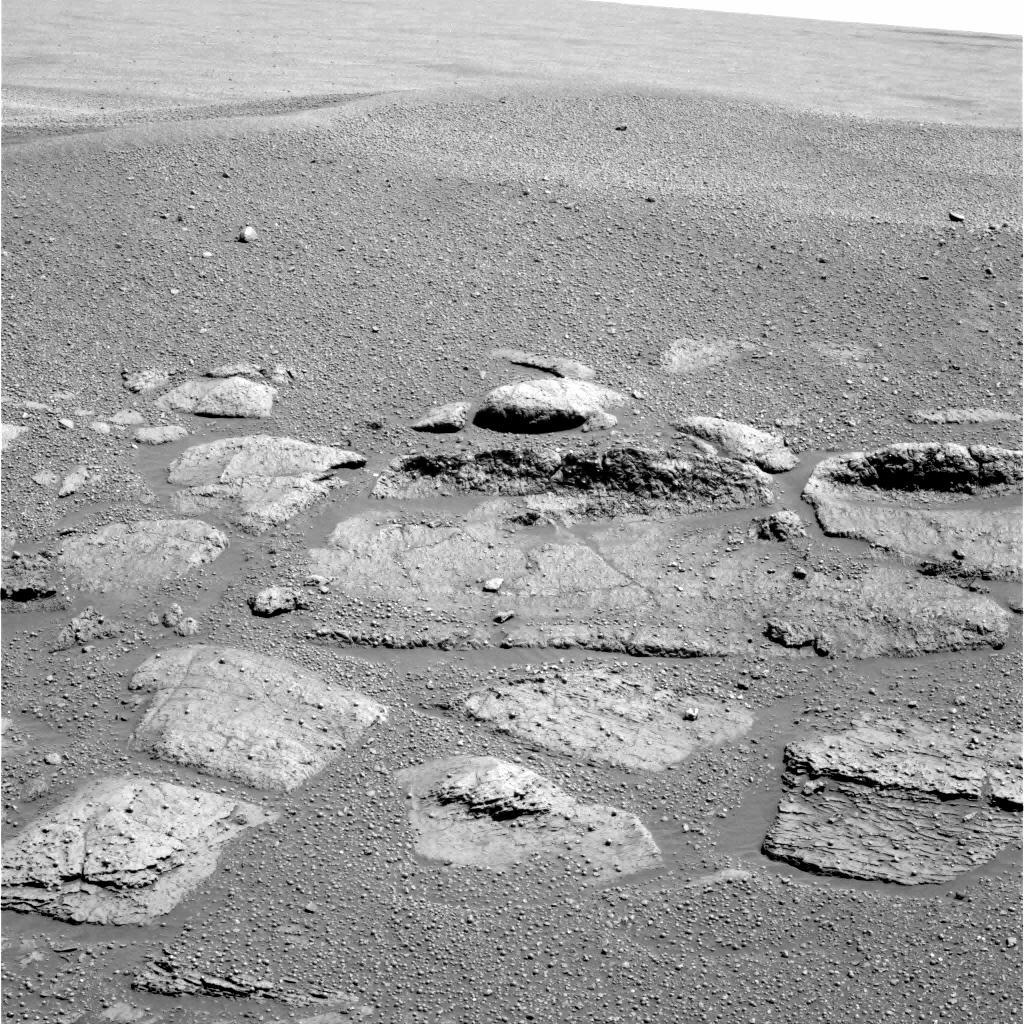
Terrain classes present: Bedrock, Gravel / Sand / Soil, Rock, Shadow, Sky / Distant Mountains